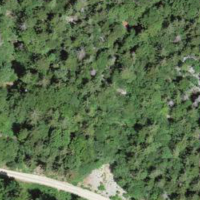
EUNIS habitat code: 44
Species observed at this site:
Tussilago farfara